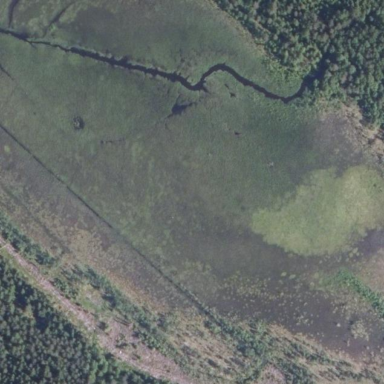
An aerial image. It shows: Marshy wetland area.